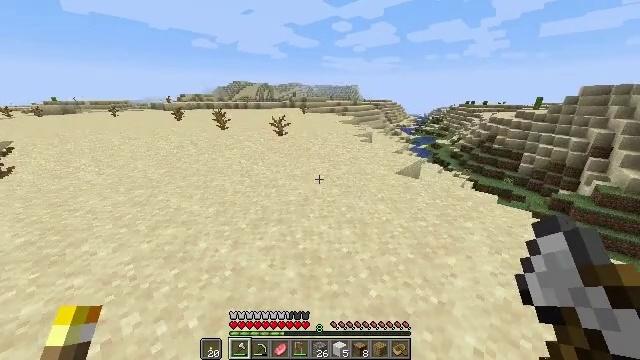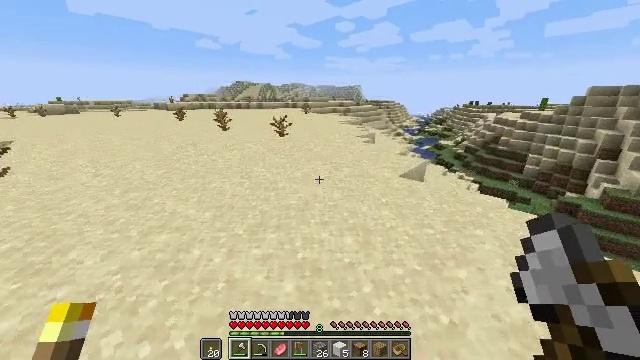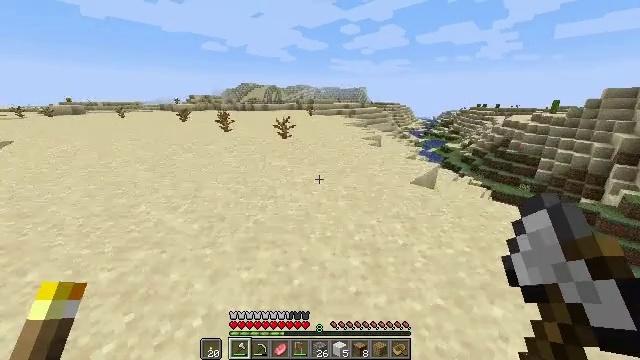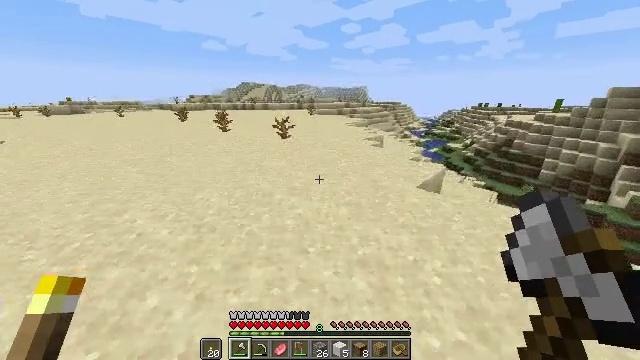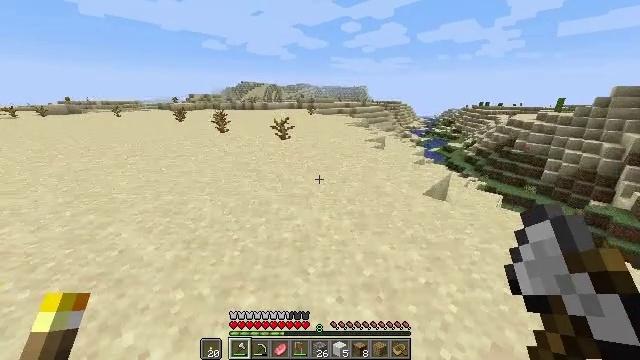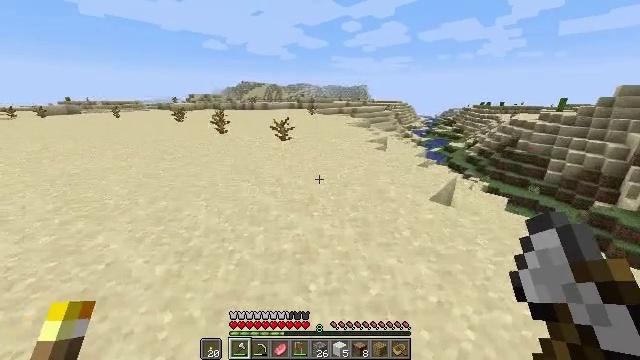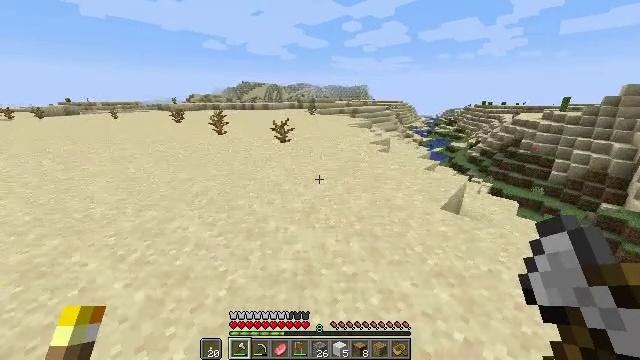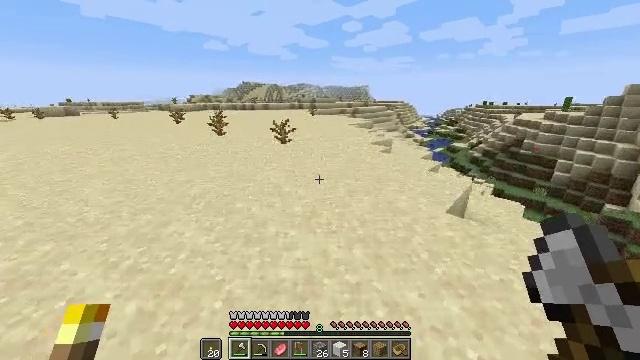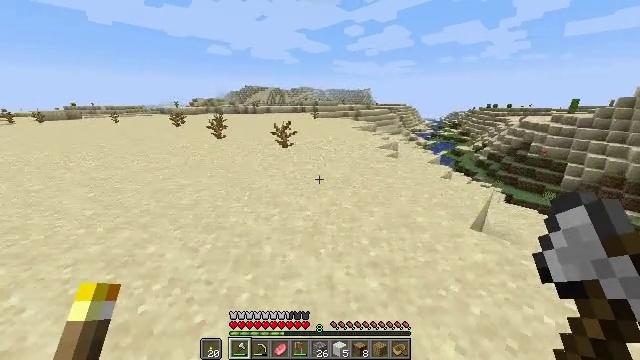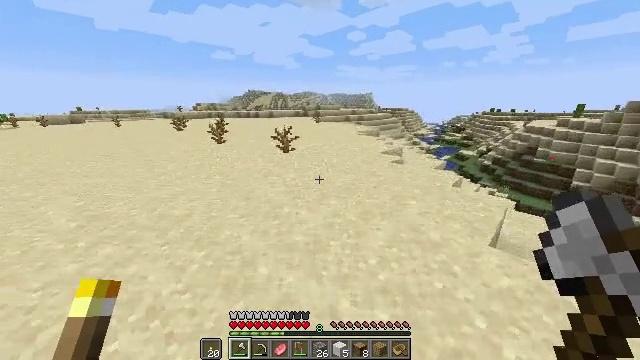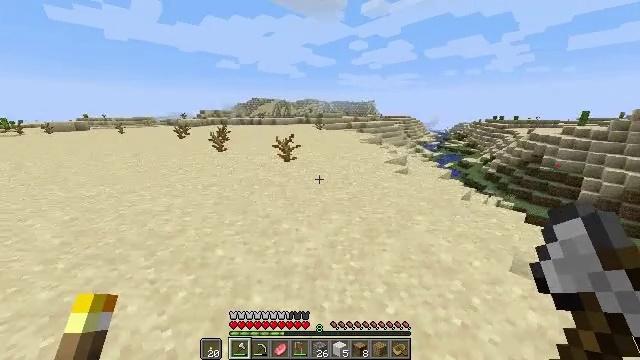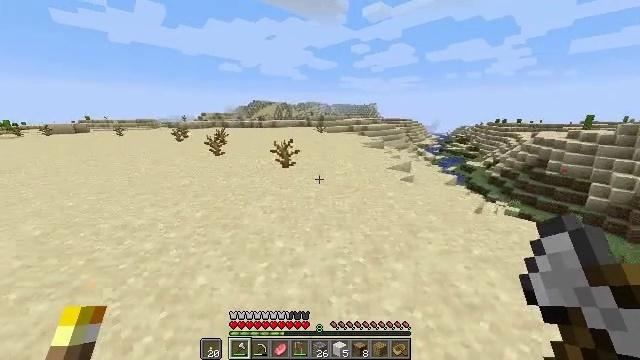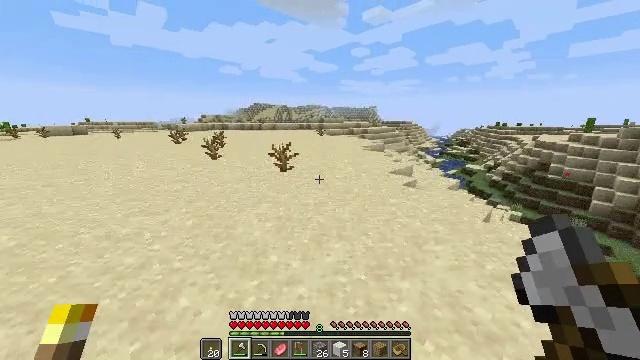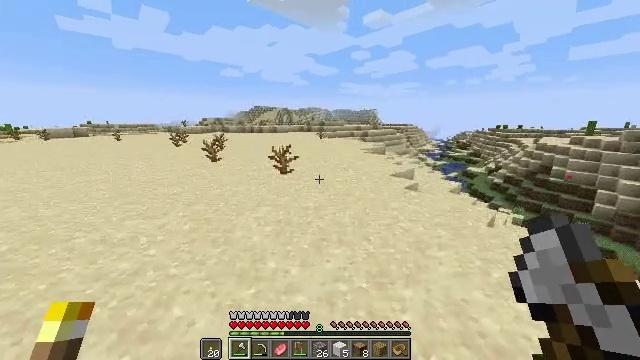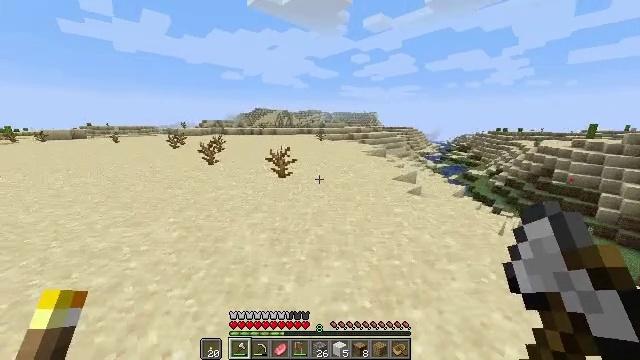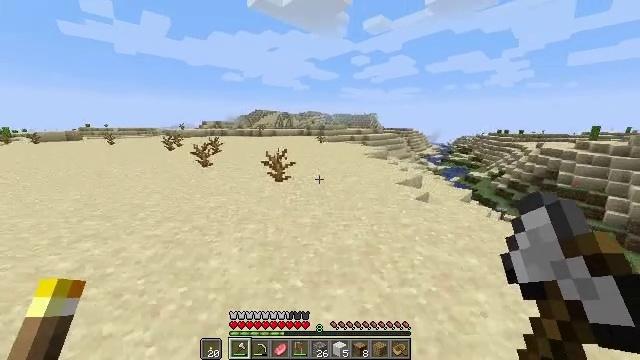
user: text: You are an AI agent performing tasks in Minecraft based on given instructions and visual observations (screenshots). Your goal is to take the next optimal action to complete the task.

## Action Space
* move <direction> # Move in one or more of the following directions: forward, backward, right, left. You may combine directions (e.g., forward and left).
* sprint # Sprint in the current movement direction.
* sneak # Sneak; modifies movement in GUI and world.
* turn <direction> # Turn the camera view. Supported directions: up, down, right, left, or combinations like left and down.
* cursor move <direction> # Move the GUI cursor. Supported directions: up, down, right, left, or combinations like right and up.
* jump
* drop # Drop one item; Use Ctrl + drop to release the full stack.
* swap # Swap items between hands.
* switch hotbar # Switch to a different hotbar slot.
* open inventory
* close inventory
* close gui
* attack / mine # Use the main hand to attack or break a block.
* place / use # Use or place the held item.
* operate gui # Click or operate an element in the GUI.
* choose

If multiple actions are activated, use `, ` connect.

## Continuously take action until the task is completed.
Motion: motion action
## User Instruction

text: Harvest the dead bush.
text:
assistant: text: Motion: move forward
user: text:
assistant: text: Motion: move forward, turn left
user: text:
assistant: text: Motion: move forward
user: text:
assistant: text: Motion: move forward
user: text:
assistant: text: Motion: move forward
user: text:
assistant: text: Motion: move forward
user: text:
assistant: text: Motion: move forward
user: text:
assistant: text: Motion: move forward
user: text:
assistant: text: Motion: move forward, turn up
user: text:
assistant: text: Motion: move forward, turn up
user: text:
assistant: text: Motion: move forward
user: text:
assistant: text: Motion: move forward
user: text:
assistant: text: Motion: move forward
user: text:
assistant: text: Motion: move forward
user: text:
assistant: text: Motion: move forward
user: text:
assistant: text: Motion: move forward
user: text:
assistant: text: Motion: move forward
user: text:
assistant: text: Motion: move forward
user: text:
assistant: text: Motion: move forward
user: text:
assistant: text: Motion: move forward
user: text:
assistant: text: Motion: move forward
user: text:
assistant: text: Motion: move forward
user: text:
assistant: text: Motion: move forward
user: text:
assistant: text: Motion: move forward
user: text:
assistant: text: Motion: move forward
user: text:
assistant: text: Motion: move forward
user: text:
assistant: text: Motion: move forward
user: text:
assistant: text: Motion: move forward
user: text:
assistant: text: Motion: move forward
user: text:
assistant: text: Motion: move forward